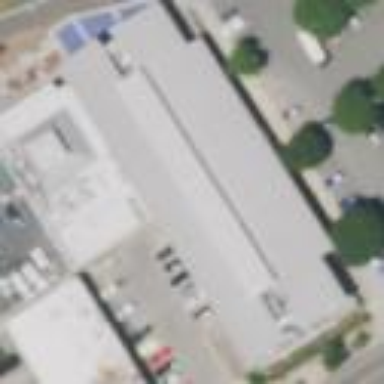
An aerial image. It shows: Commercial building serving as marketplace.